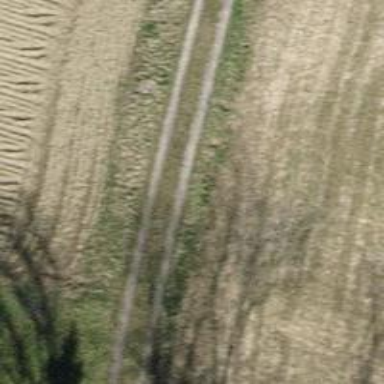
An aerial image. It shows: Pebblestone track with grade3 tracktype.